Question: I'm using jQuery to change between clases when an image is clicked.
In chrome & FF everything is fine but in ie9 (probably also earlier) when i click one
of the image some ugly gray border appears.
This is the html code:
'''
<a id="PASTWINS" href="improve.php" class="PastWin_Unmarked"></a>
'''
This is the style:
'''
.PastWin_Unmarked{border:0px;display: block;background-image:url('images/tomgui3_08.png');background-repeat:no-repeat;width:206px;height:43px;text-decoration:none;}
'''
And here is an image with the ugly border that appears:

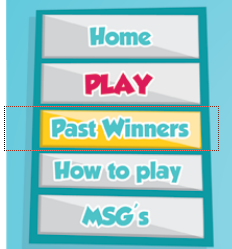
Answer: You can remove it with...
'''
a:focus {
outline: none;
}
'''
However, keep in mind some people need this as a visual cue when navigating via the keyboard.